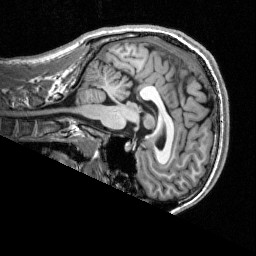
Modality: T1w
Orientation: sagittal
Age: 19
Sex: male
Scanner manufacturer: siemens
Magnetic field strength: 3 T
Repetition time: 2.53 s
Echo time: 0.00277 s